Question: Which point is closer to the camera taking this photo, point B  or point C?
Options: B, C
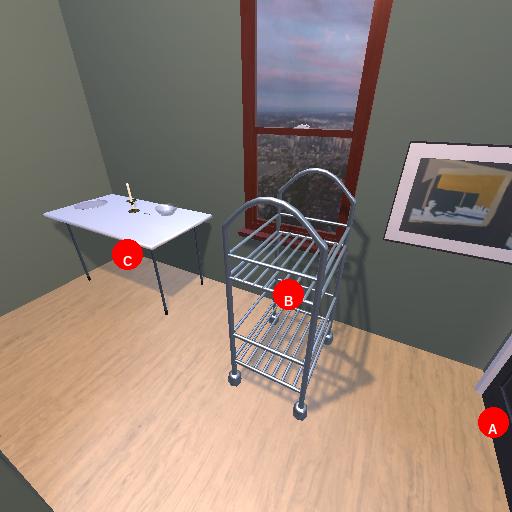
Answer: B